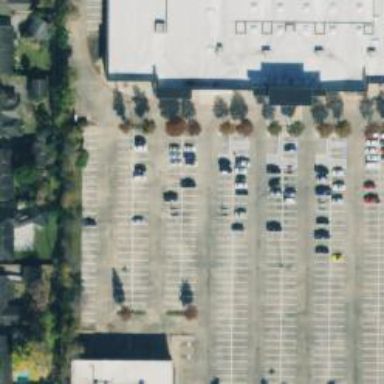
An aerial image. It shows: Parking space is available.